Question: Is there a way to format the dropdownlist like the picture, where I am showing two field columns, when I click the dropdown? If so, can this be done with HTML5 datalist or jquery?

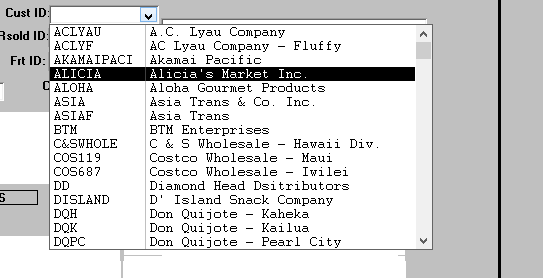
Answer: You can use the IgniteUI library to control the style of the Combobox. I created a demo <URL>
HTML
'''
<div id="combo"></div>
'''
Javascript
'''
$(function () {
var data = [{
"ID": 1,
"Name": "John Smith",
"Age": 45
}, {
"ID": 2,
"Name": "Mary Johnson",
"Age": 32
}, {
"ID": 3,
"Name": "Bob Ferguson",
"Age": 27
}];
$("#combo").igCombo({
dataSource: data, //JSON Array defined above
valueKey: "ID",
textKey: "Name",
width: "360px",
itemTemplate: "<div class='comboItemContainer'><div class='colOne'>${Name}</div><div class='colTwo'>${Age}</div></div>"
});
});
'''
CSS
'''
.comboItemContainer {
width: auto;
font-family:"Courier New", Courier, monospace;
}
.colOne {
border-right: 1px dashed gray;
float: left;
width: 300px
}
.colTwo {
float: left;
padding-left: 5px;
}
'''